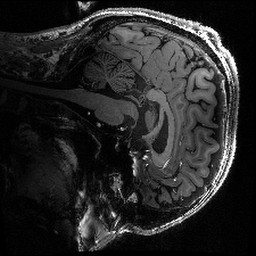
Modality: T1w
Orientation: sagittal
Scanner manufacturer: siemens
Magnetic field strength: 6.98 T
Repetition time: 2.7 s
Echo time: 0.00309 s